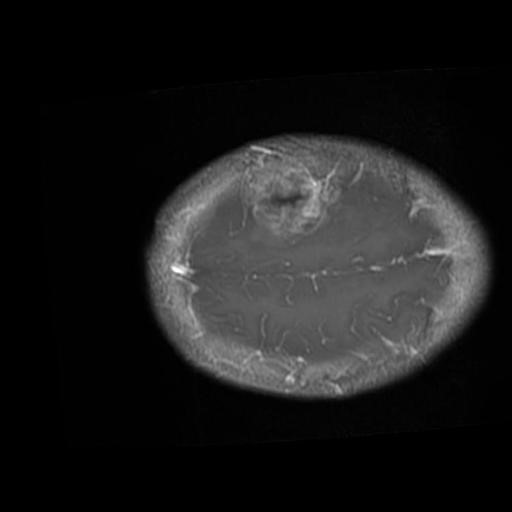
Label: brain_glioma